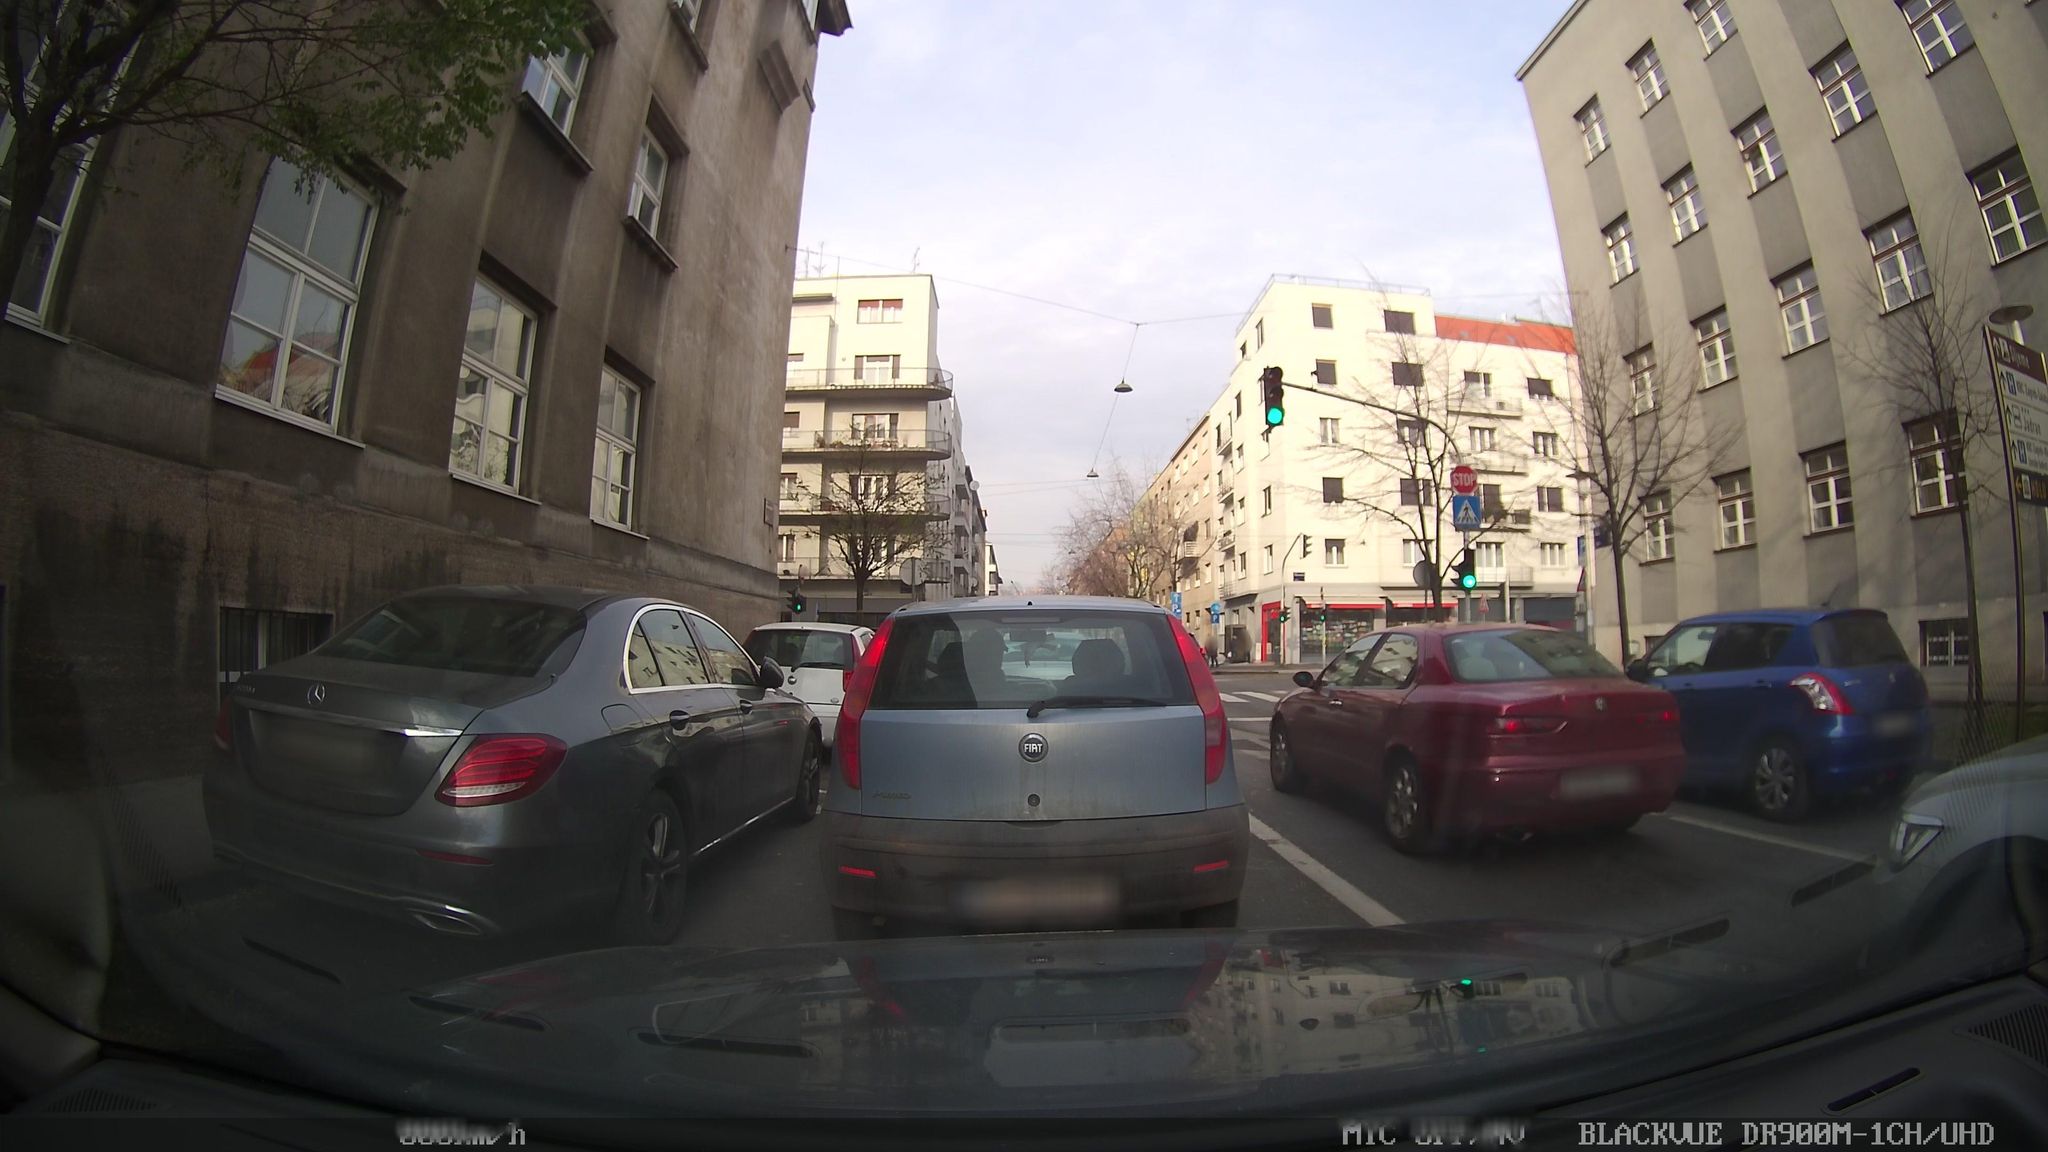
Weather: clear
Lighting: day
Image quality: good
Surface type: driving surface
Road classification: footway
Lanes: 3
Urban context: urban centre
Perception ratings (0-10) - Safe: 3.18, Lively: 6.72, Beautiful: 4.3, Boring: 4.66, Depressing: 3.02, Wealthy: 8.84